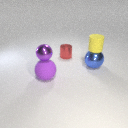
small purple metal sphere in front of small yellow rubber cylinder